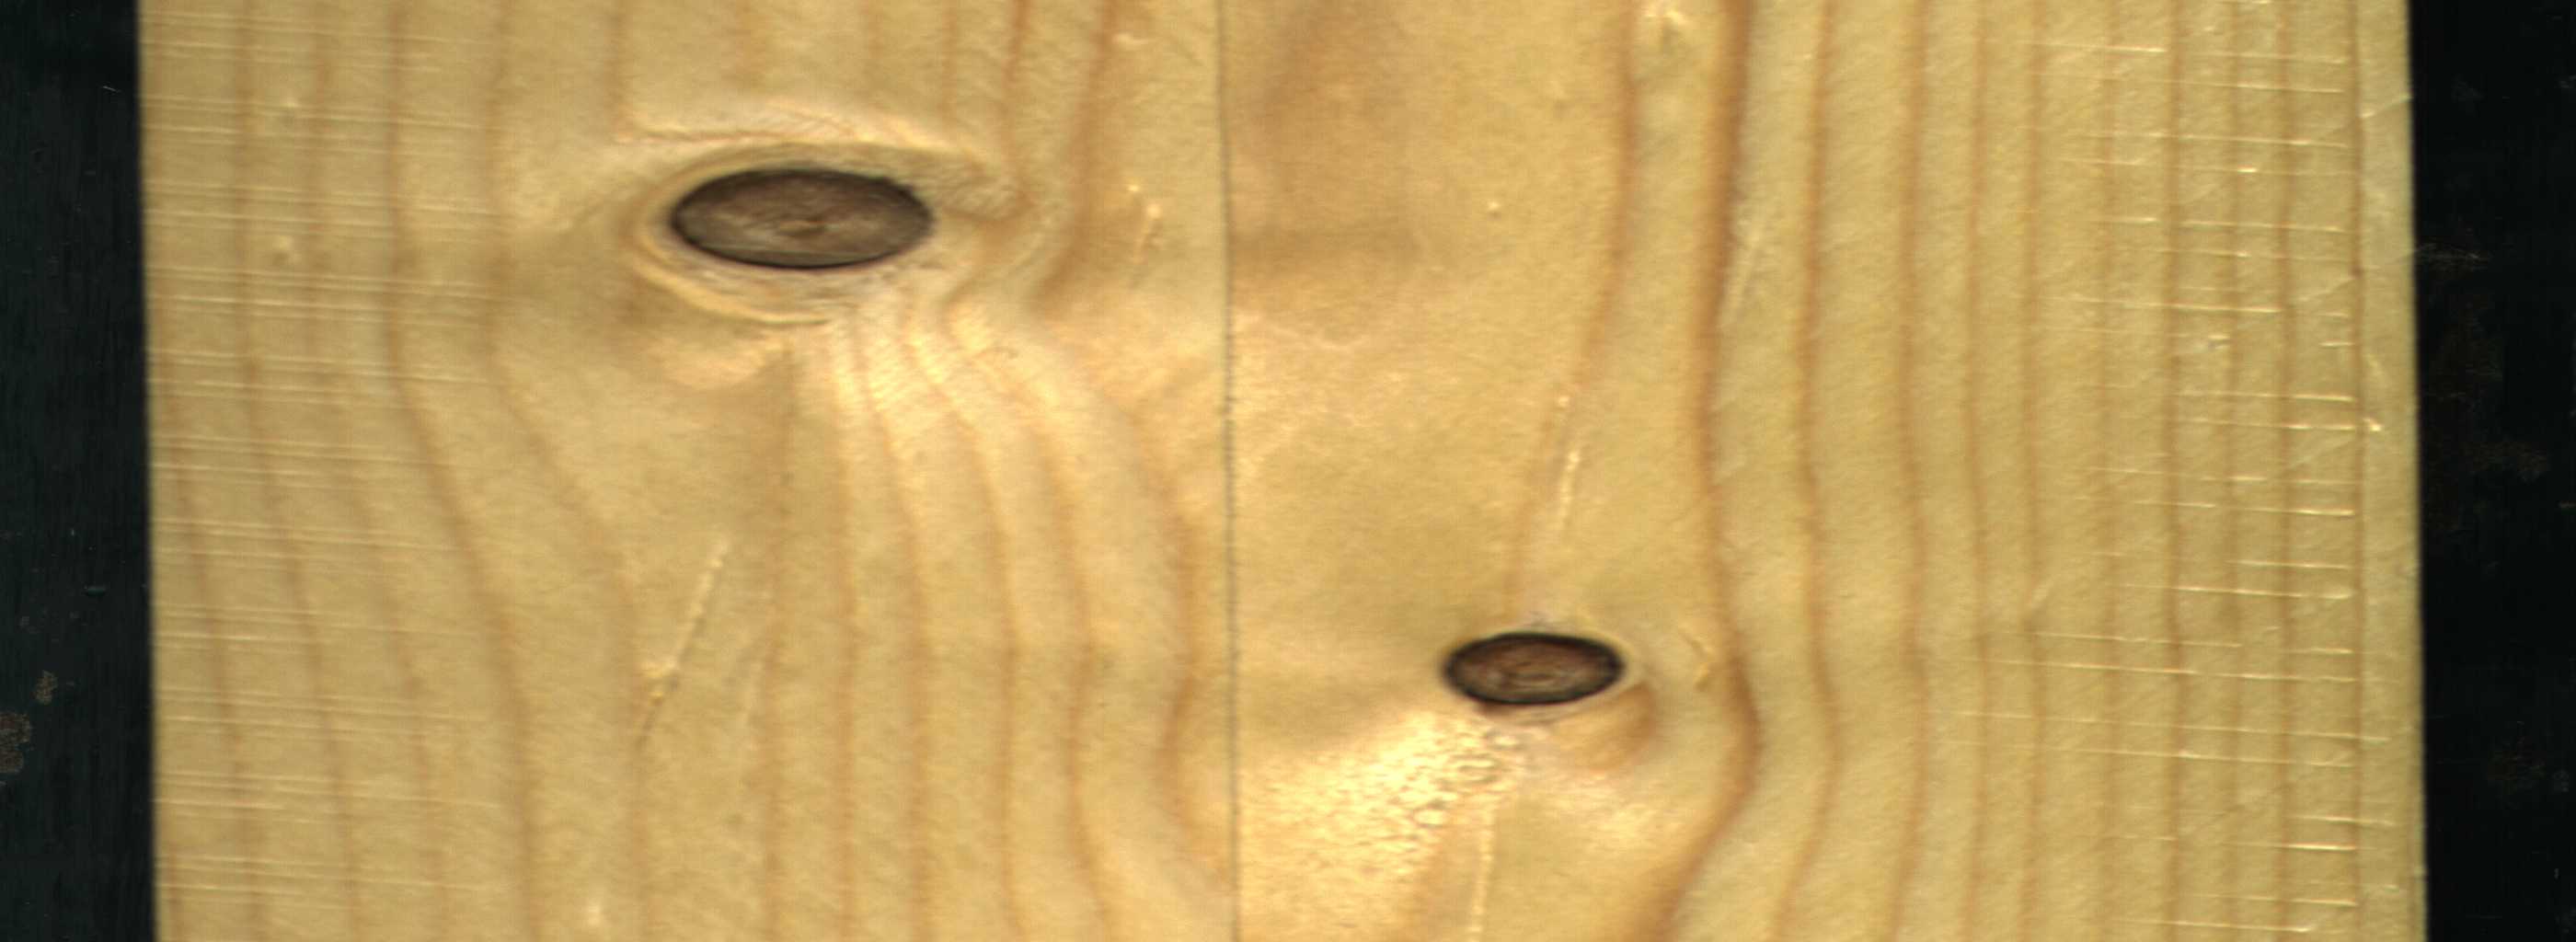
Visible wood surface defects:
Dead_Knot
Live_Knot